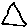
Label: triangle